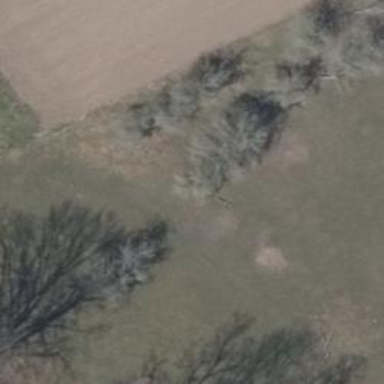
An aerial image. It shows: Row of trees in natural setting.